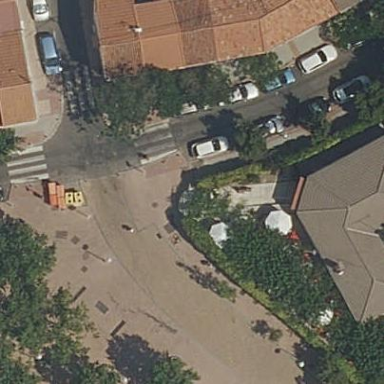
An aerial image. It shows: Pedestrian road.